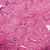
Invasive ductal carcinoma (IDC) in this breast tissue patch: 0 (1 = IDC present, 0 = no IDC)